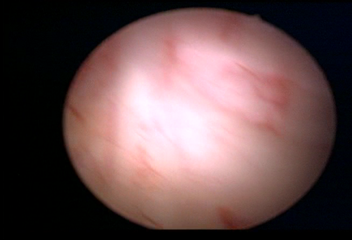
Modality: WLC
Class: Normal mucosa
Bladder cancer association: No